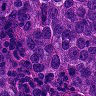
Metastatic tissue present: yes